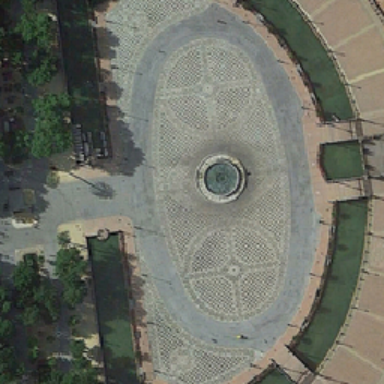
There is a small blue pool in the center of oval light square .